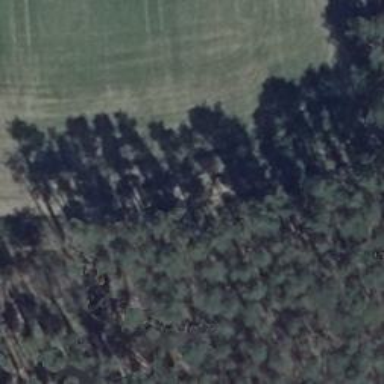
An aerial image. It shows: Hunting stand.